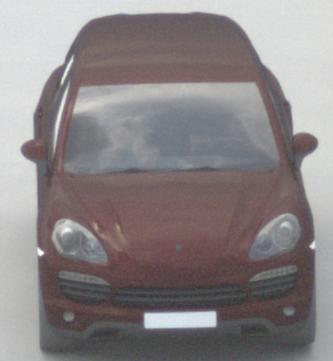
Make: Porsche
Model: Cayenne
Detailed model: Cayenne (958)
Model produced from: 2010/05
Model produced until: 2014/07
Doors: 5
Color: red
Road condition: dry road
Daytime: midday
Contrast: low contrast